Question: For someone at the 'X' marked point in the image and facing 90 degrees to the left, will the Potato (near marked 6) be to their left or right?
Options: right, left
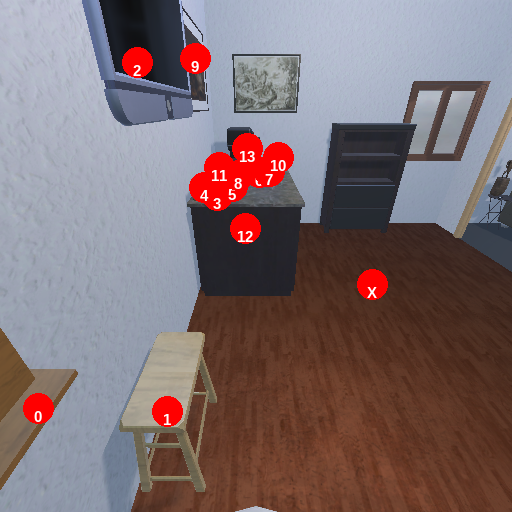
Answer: right